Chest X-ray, AP view. Patient: 36 years old, sex M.
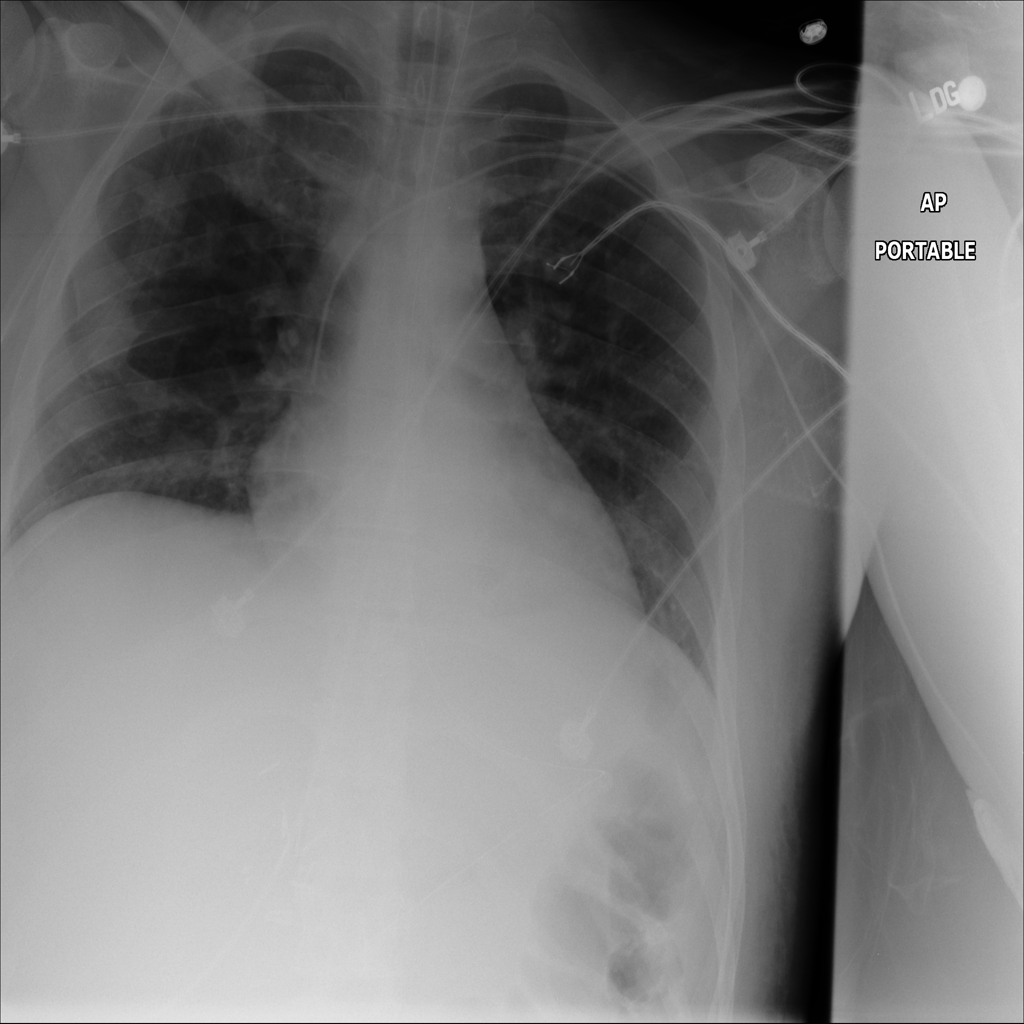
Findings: Nodule